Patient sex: F
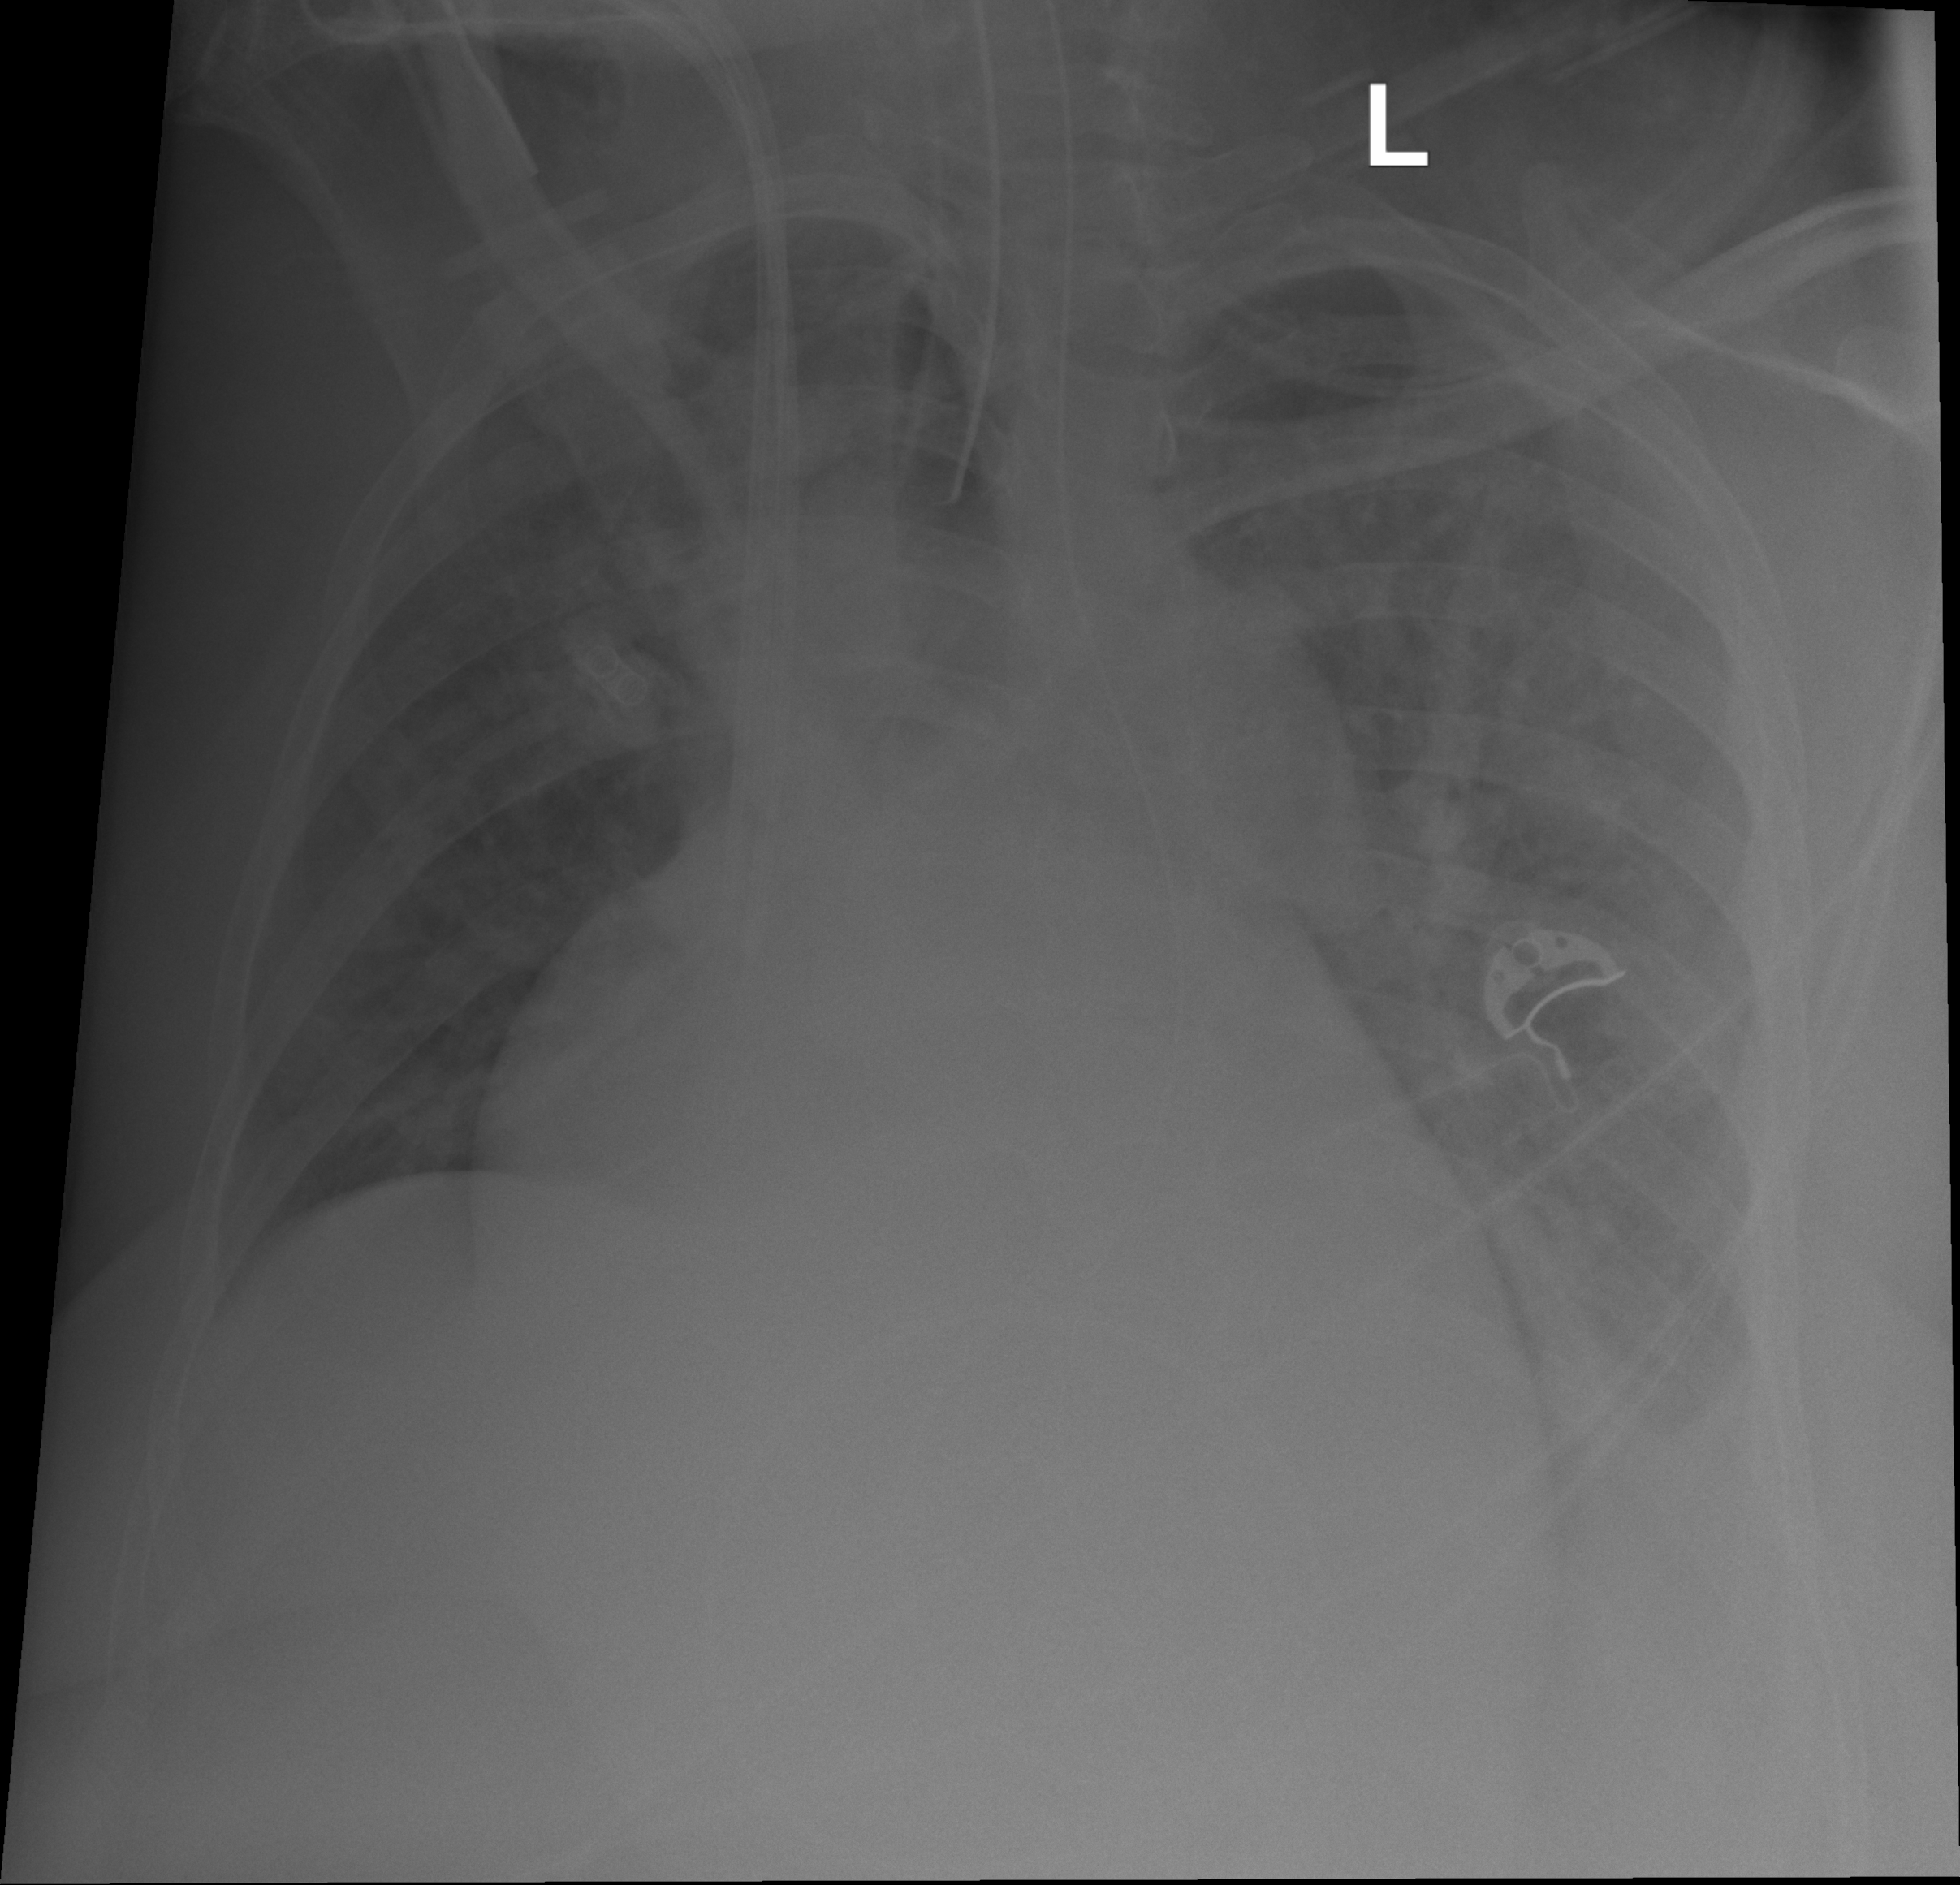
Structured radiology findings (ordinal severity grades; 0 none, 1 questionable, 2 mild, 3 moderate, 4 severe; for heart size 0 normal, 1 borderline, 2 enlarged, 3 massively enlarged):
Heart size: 3
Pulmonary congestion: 2
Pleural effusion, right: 0
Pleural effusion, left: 2
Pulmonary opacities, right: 2
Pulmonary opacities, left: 2
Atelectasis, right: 2
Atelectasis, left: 3